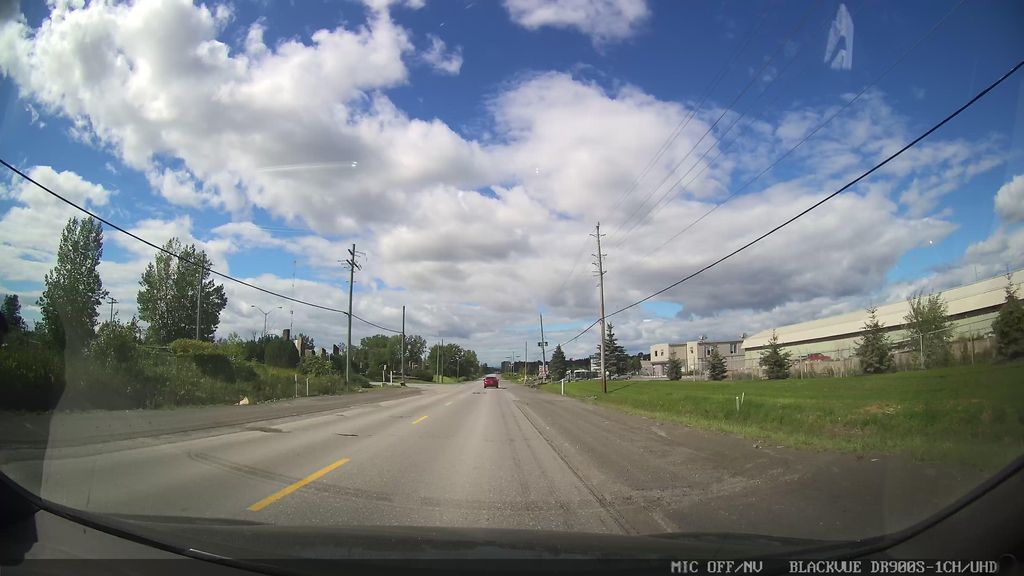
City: ottawa-gatineau